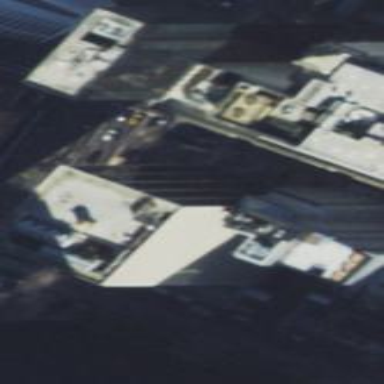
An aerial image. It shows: Part of building is shown in the image.